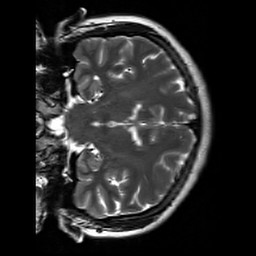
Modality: T2w
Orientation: coronal
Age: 24
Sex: female
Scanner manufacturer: siemens
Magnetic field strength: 3 T
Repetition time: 7 s
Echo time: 0.09 s